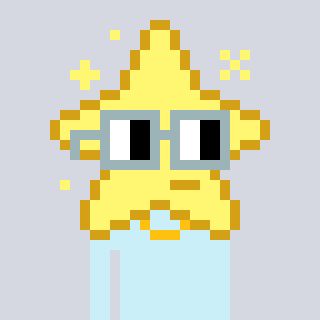
a pixel art character with square dark gray glasses, a star-shaped head and a cold-colored body on a cool background